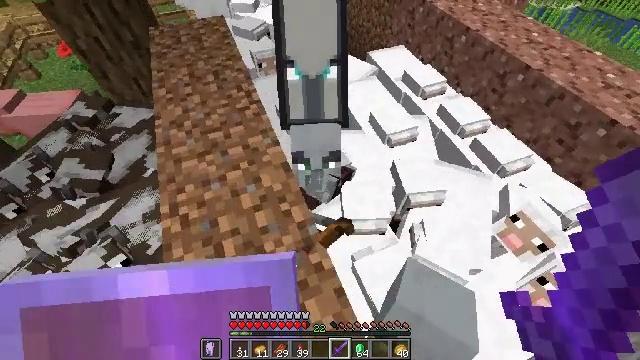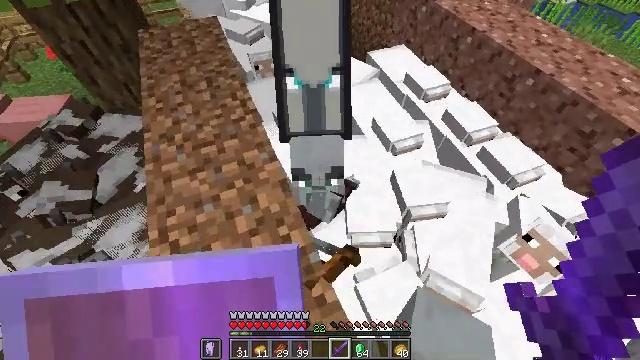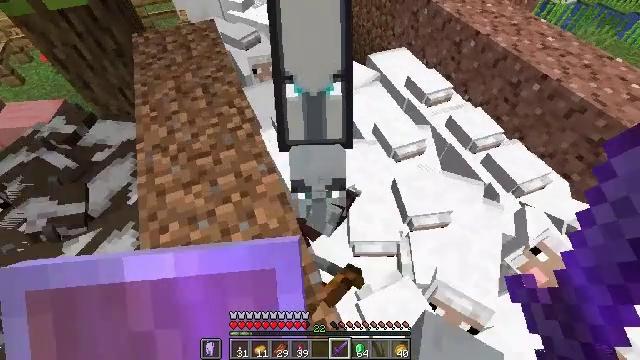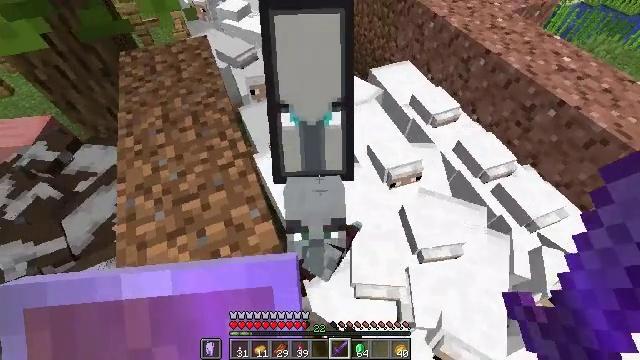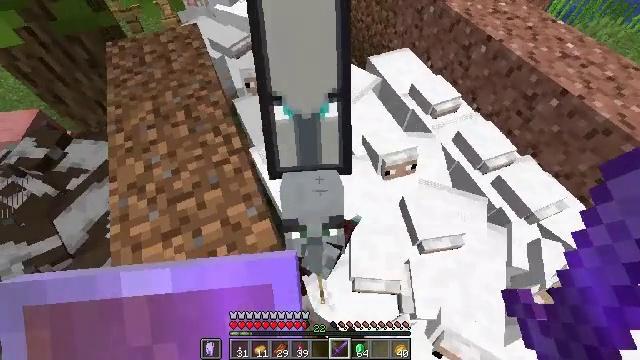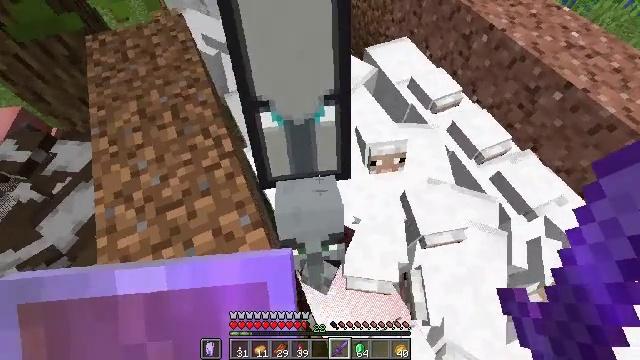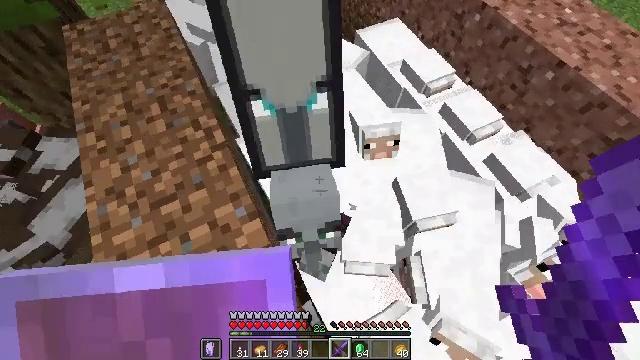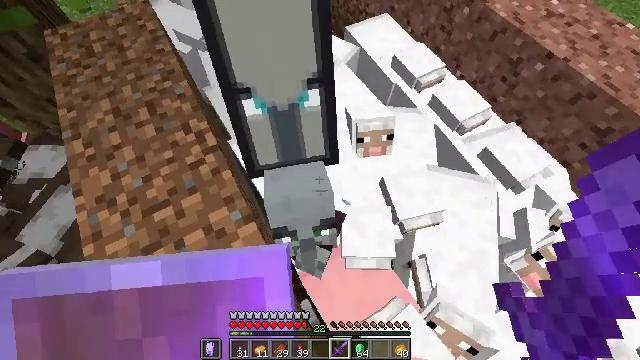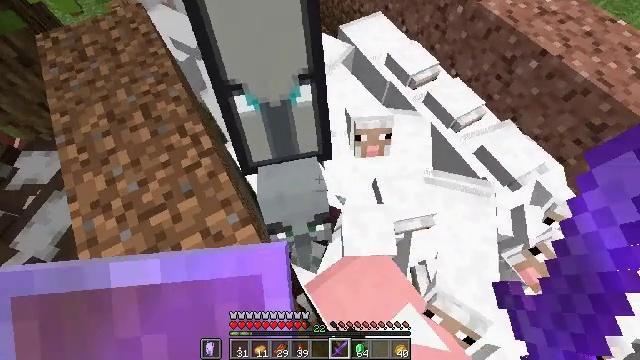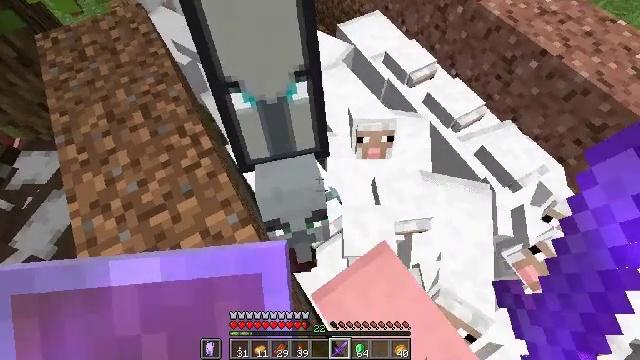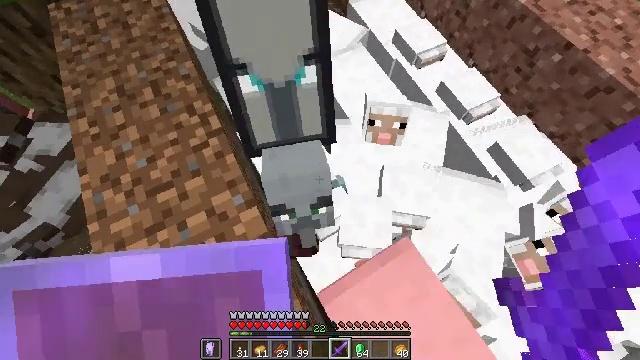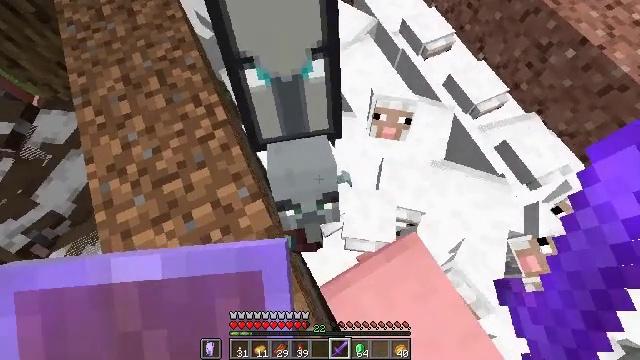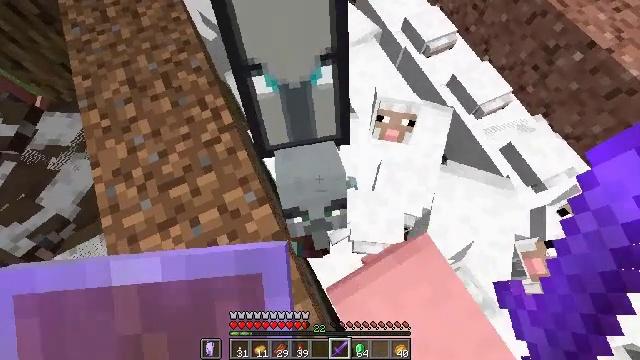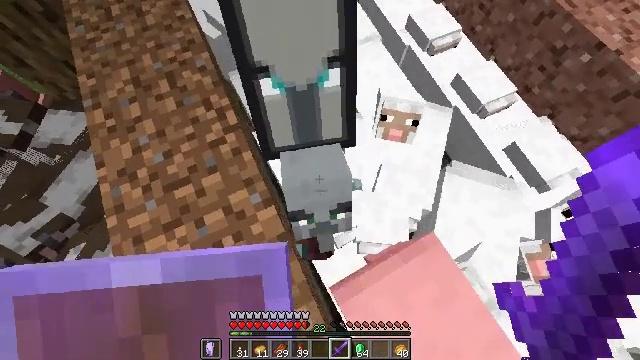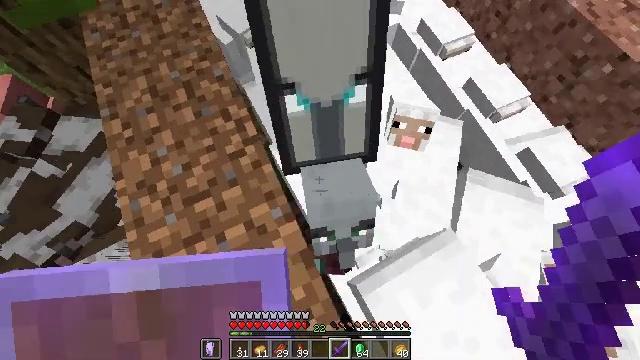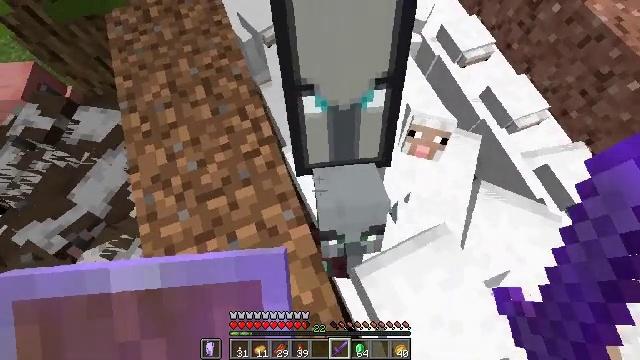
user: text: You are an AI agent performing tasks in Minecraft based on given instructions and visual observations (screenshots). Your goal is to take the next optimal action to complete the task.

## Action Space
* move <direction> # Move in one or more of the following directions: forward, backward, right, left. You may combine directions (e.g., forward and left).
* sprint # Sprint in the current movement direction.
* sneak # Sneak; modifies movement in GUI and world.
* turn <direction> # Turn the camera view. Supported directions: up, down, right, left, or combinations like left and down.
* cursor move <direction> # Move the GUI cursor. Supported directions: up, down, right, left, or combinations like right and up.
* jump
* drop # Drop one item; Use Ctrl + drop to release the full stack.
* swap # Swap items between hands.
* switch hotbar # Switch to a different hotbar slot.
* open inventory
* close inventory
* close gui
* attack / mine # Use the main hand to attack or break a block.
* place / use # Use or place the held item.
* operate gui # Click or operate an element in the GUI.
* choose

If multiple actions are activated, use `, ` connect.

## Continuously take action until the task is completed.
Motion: motion action
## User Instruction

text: Kill the sheep.
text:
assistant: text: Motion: move forward, turn down
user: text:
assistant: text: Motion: move forward
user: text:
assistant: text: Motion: move forward
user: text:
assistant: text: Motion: turn down
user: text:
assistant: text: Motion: turn right and down
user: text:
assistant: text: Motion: turn right and down
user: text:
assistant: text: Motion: turn right
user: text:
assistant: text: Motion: turn right
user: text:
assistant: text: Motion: no_op
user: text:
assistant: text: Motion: turn left and down
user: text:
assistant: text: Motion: turn left and down
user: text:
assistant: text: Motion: no_op
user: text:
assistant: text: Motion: no_op
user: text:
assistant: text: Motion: no_op
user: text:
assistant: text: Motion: turn left
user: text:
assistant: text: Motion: turn left
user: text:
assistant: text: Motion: attack / mine
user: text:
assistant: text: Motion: attack / mine
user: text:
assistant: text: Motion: attack / mine
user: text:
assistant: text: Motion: no_op
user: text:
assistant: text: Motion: turn right and down
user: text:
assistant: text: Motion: no_op